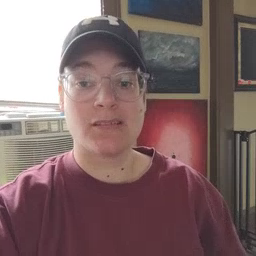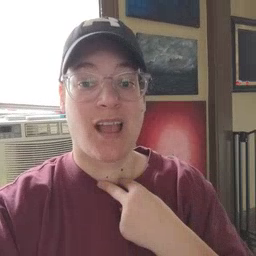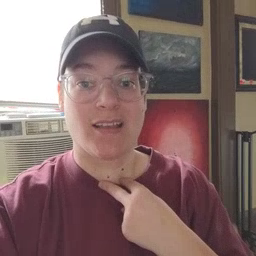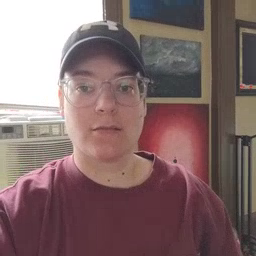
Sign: stuck